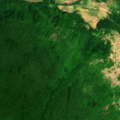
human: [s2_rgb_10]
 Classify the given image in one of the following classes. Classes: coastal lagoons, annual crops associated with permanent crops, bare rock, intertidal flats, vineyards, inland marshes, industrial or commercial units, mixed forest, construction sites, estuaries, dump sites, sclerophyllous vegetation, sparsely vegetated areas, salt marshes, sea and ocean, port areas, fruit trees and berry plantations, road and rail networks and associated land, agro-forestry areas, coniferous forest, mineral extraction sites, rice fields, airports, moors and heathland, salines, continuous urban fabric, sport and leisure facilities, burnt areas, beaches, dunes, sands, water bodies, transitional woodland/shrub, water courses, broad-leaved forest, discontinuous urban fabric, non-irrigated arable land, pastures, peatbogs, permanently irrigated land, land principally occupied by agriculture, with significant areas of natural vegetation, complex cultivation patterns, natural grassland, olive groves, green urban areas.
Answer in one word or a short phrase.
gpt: complex cultivation patterns, land principally occupied by agriculture, with significant areas of natural vegetation, broad-leaved forest